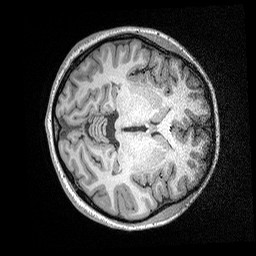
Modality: T1w
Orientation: axial
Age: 27
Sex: female